Field crop: tomato
Growth stage: 1
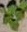
Species: solanum